Question: So I'm trying to have a user press 'Done' and then an alert will be returned. So here's the issue. When I try to create an outlet from the 'Done' button I can't. This is all I see

I'd expect for the little window to pop up then I'd be able to create it. Any ideas? I'm trying to add the outlet in my 'ViewController.swift' file
<URL>
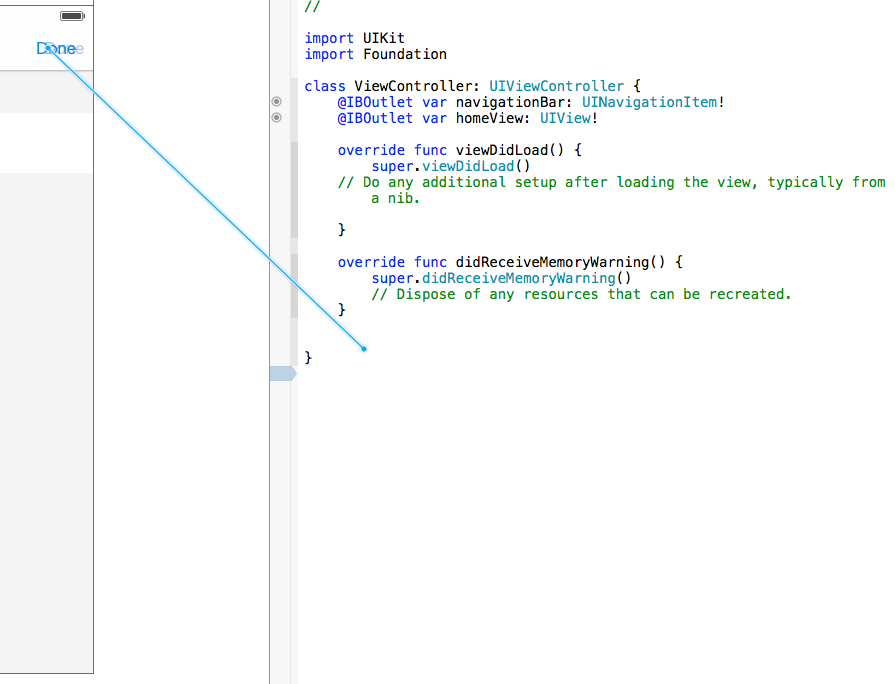
Answer: Check to make sure your UIViewControler in the storyboard is set to the right class: